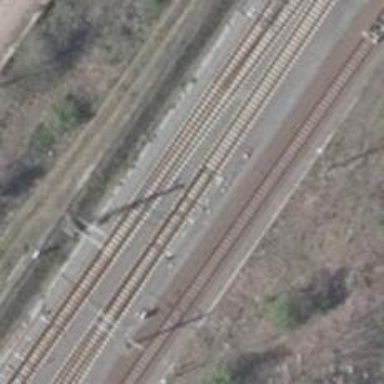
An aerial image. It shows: Railway switch with the turnout on the left side.